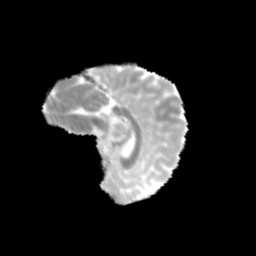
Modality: MD
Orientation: sagittal
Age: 11
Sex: female
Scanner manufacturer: siemens
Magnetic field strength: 3 T
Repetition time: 3.8 s
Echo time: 0.07 s